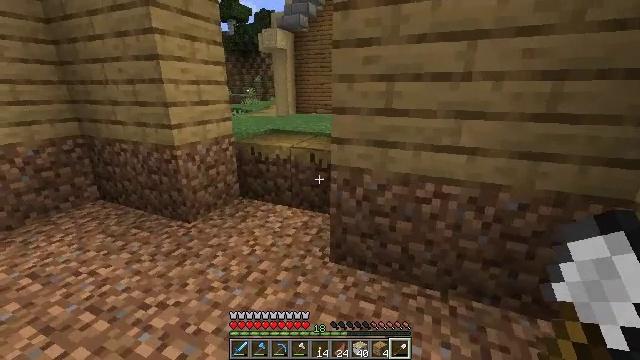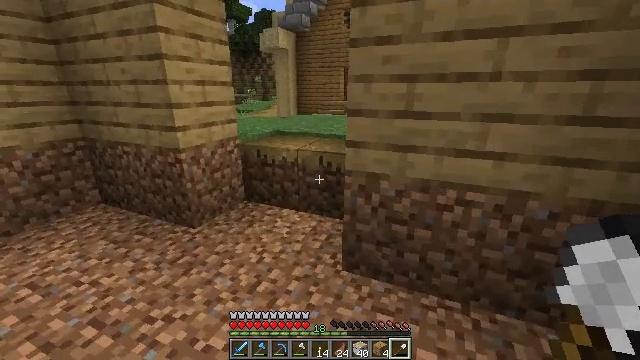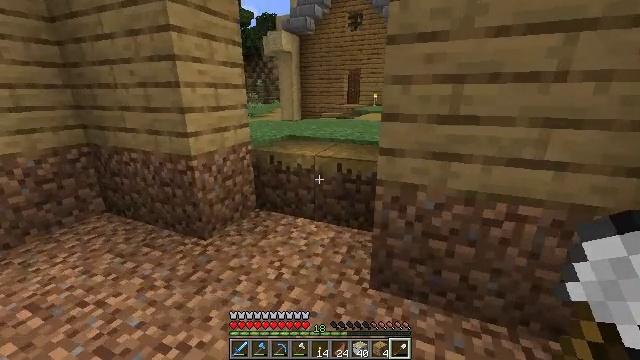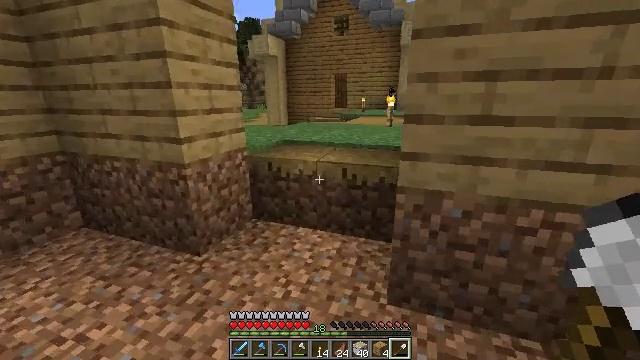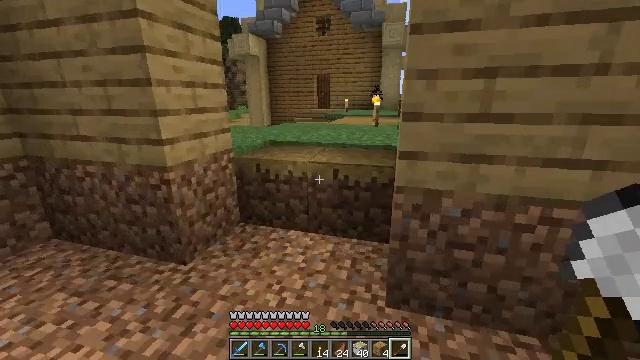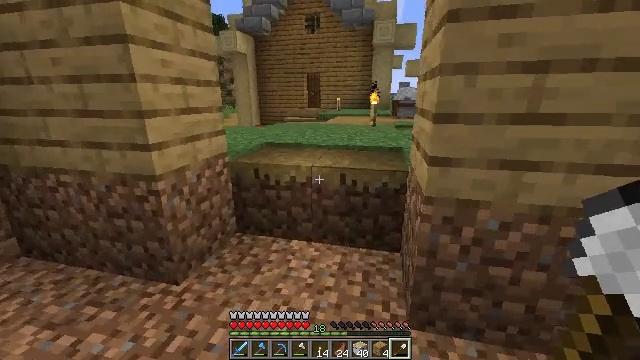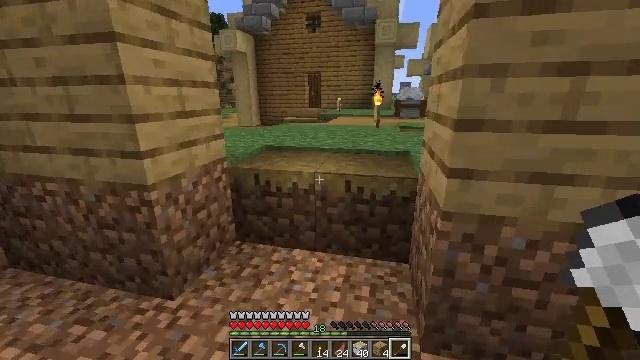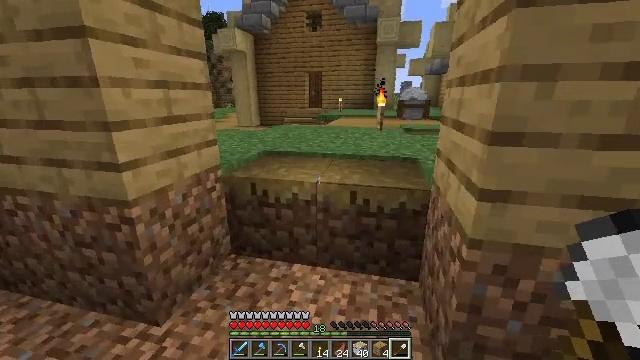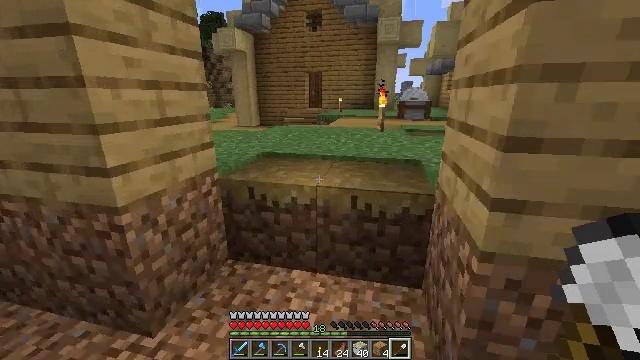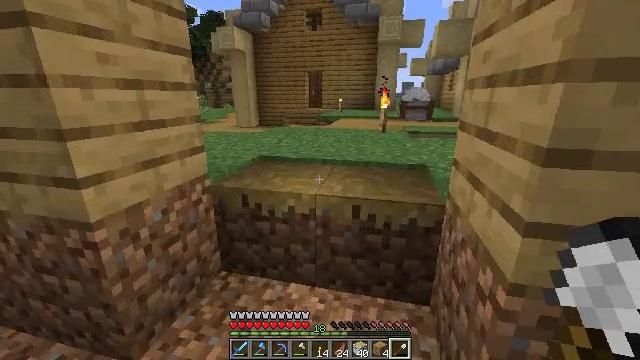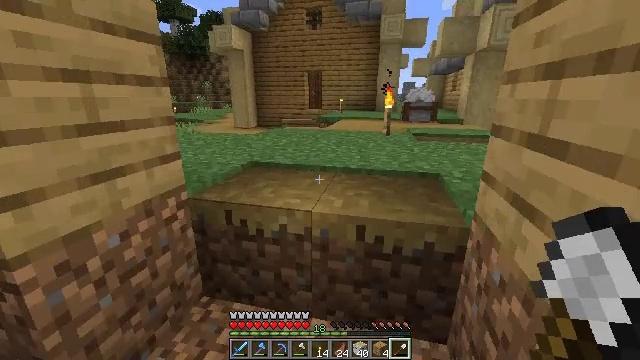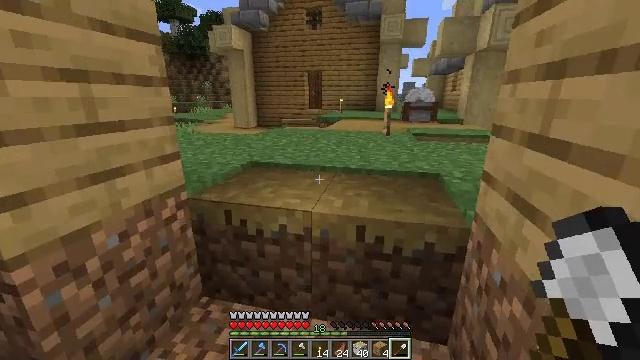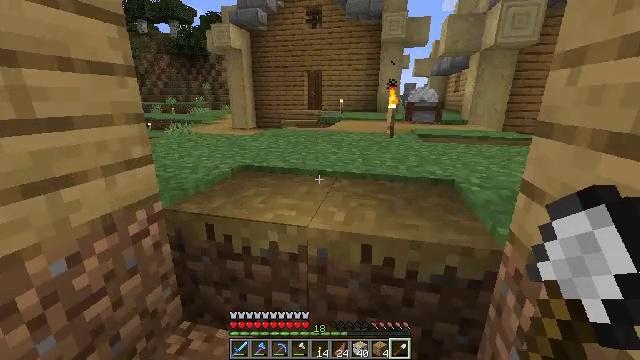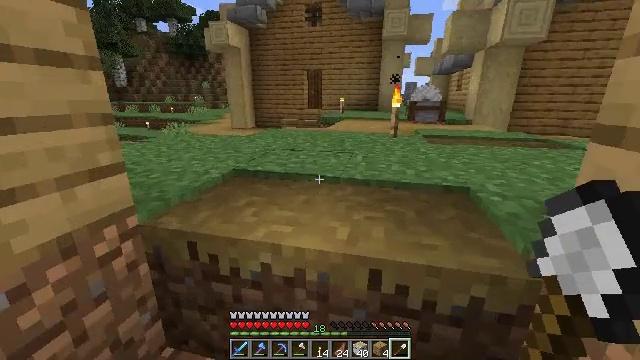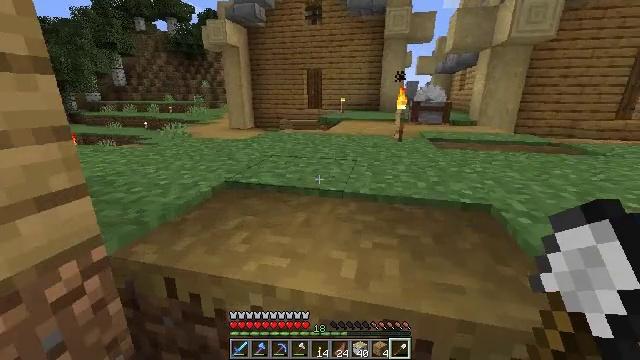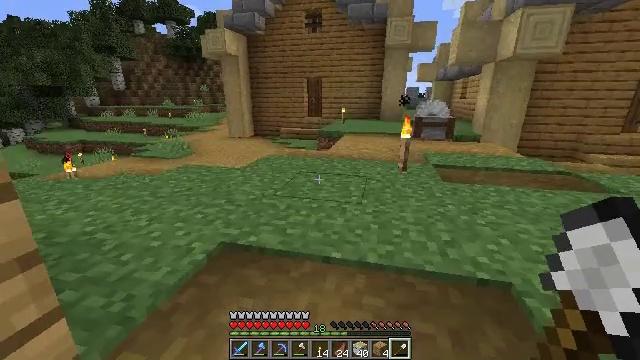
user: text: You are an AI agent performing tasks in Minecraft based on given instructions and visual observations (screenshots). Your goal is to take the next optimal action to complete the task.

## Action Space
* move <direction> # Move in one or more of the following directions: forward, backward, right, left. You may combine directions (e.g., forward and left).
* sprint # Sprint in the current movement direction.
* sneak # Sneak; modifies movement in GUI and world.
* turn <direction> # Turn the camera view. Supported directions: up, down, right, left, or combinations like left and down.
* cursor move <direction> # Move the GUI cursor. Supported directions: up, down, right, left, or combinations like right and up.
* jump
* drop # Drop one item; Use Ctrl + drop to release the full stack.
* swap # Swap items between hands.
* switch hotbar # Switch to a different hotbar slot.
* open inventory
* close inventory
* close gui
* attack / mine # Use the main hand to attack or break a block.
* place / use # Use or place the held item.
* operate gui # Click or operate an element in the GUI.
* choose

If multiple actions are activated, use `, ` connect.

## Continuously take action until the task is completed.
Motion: motion action
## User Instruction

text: Craft some birch slabs on a crafting table.
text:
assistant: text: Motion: move forward and move left
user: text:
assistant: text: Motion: move forward and move left
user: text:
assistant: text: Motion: move forward and move left, turn right
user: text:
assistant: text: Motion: move forward and move left, turn right
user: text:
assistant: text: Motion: move forward, turn right
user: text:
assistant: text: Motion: move forward
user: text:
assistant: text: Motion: move forward
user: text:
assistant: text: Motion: move forward
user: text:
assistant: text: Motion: move forward
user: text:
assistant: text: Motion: move forward
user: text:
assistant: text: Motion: move forward
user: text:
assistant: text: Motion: move forward
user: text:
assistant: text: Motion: move forward
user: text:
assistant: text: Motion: move forward
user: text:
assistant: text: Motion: move forward, jump
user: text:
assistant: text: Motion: move forward, jump
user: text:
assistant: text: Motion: move forward, turn right, jump
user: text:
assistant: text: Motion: move forward, turn right, jump
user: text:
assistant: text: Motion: move forward, turn right, jump
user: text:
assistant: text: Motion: move forward, turn right, jump
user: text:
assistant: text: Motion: move forward
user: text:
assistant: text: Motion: move forward
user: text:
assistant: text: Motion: no_op
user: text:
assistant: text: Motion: no_op
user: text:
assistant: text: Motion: move forward
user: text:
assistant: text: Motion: move forward
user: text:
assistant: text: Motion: turn left
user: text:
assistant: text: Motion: no_op
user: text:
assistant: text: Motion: no_op
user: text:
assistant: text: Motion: move forward